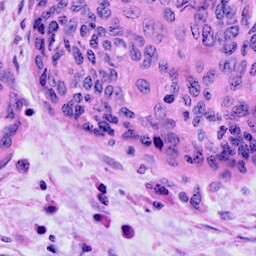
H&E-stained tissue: Cervix